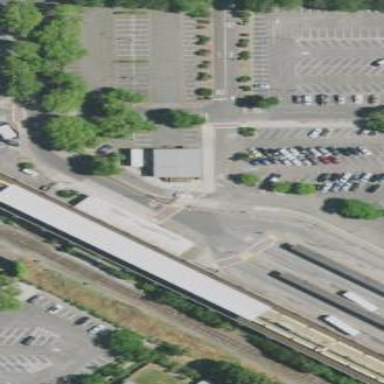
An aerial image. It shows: Train station building.